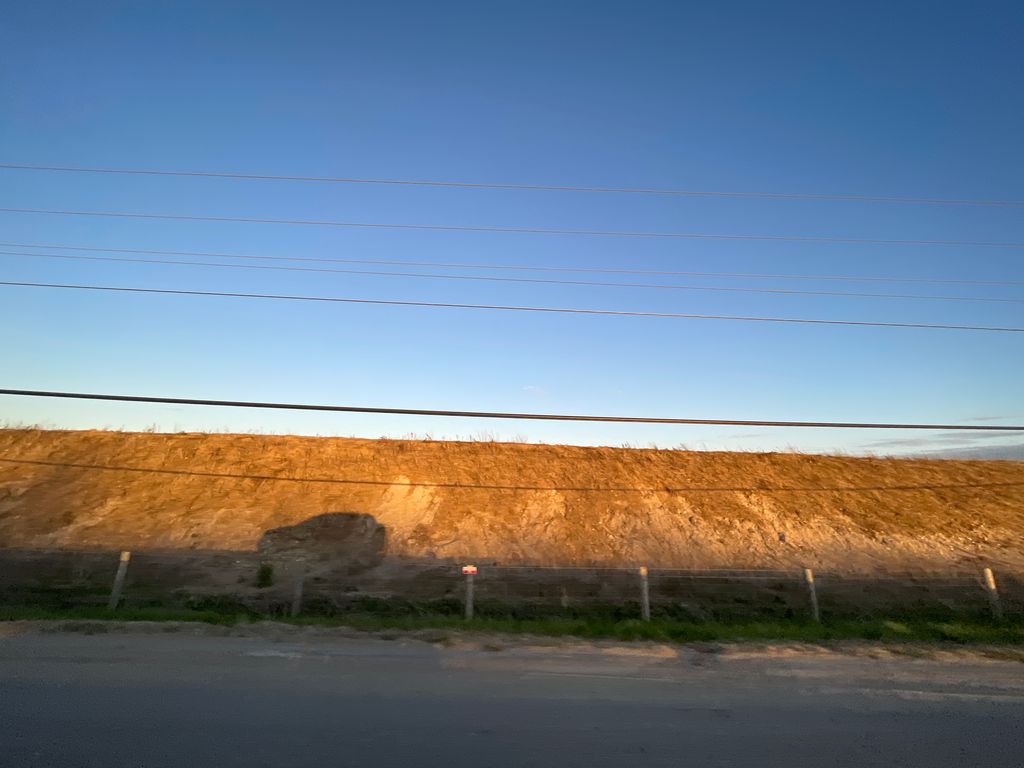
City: kitchener-waterloo